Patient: sex F, age 44
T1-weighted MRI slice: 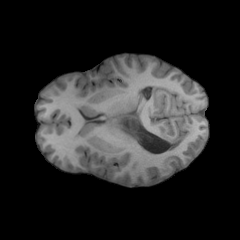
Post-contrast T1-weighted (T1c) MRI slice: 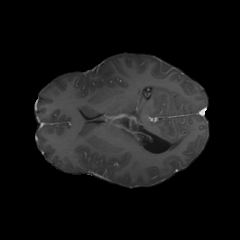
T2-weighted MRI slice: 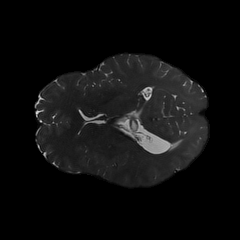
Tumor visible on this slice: yes
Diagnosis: Glioblastoma, IDH-wildtype
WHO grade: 4